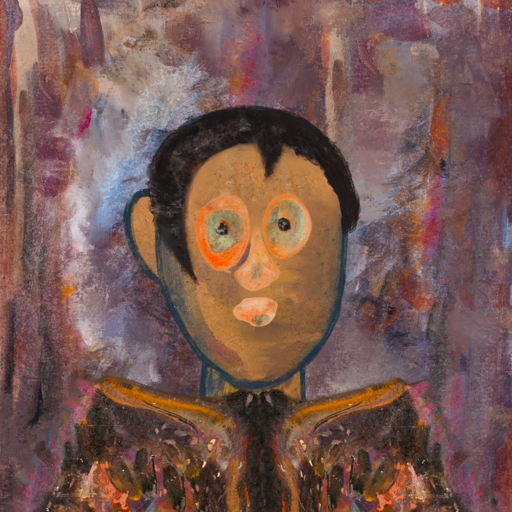
Background: Hypocrite, Head And Neck Front: In_The_Sun, Face Front: Childish, Bust: Gypsy_Queen, Hair Front: Roy_Bahadur, Head Accessory: Blank, Second Necklace: Blank, Necklace: Blank, Baby: Blank